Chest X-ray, AP view. Patient: 64 years old, sex M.
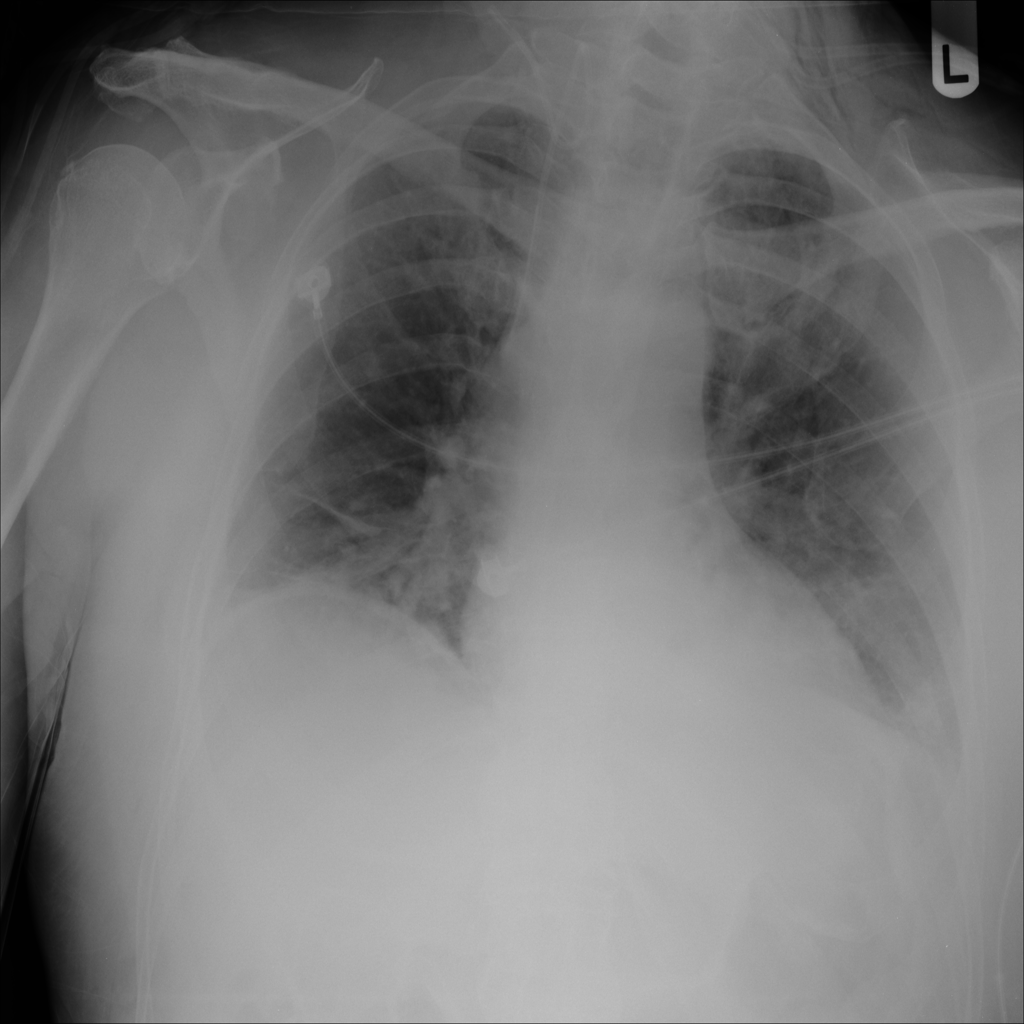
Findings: Atelectasis